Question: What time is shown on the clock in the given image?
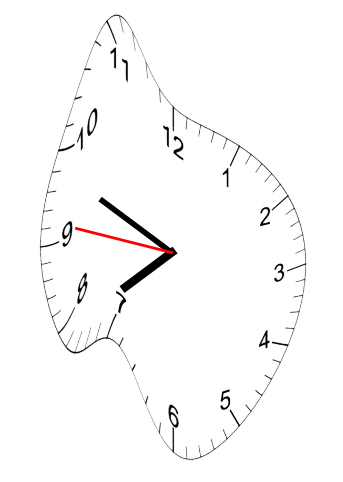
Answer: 07:48:46